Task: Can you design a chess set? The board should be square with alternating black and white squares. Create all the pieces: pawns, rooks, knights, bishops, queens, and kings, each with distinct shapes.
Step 3581:
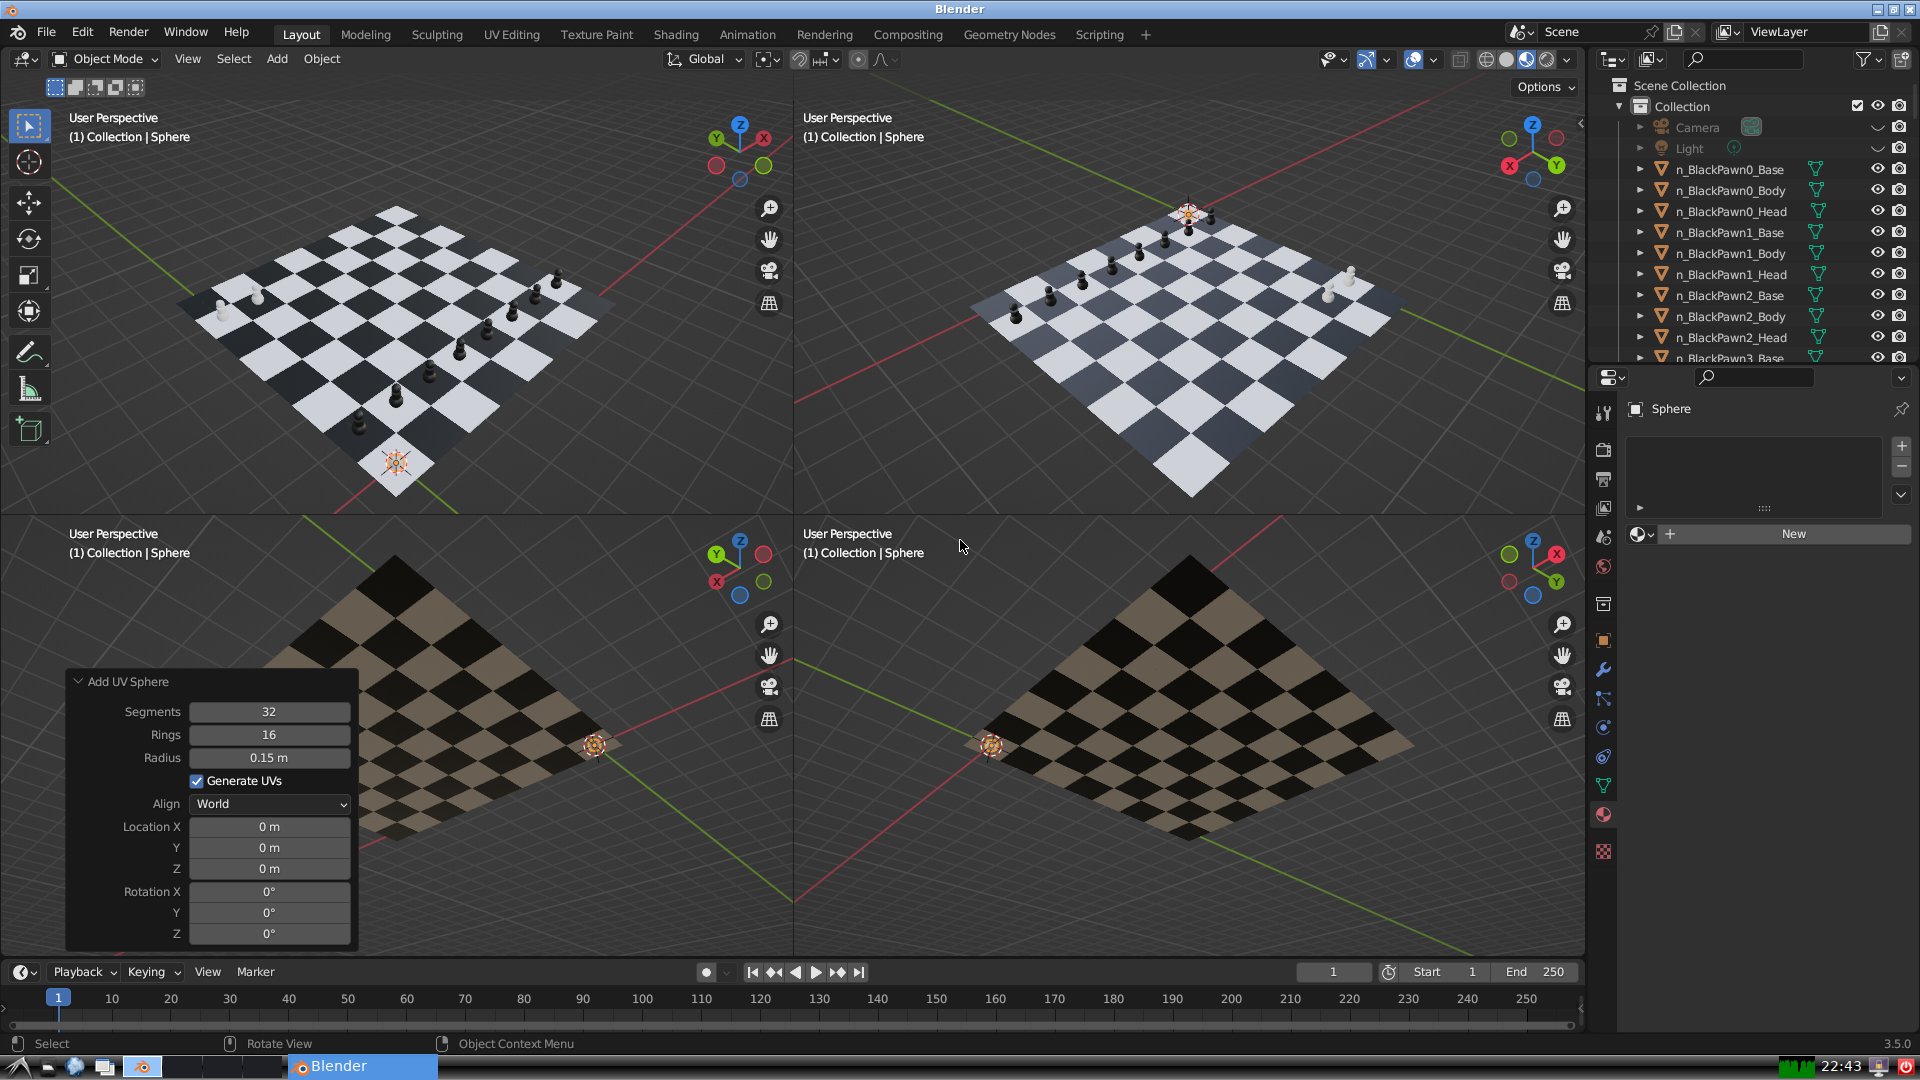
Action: {"key_press": ['Ctrl, Home']}